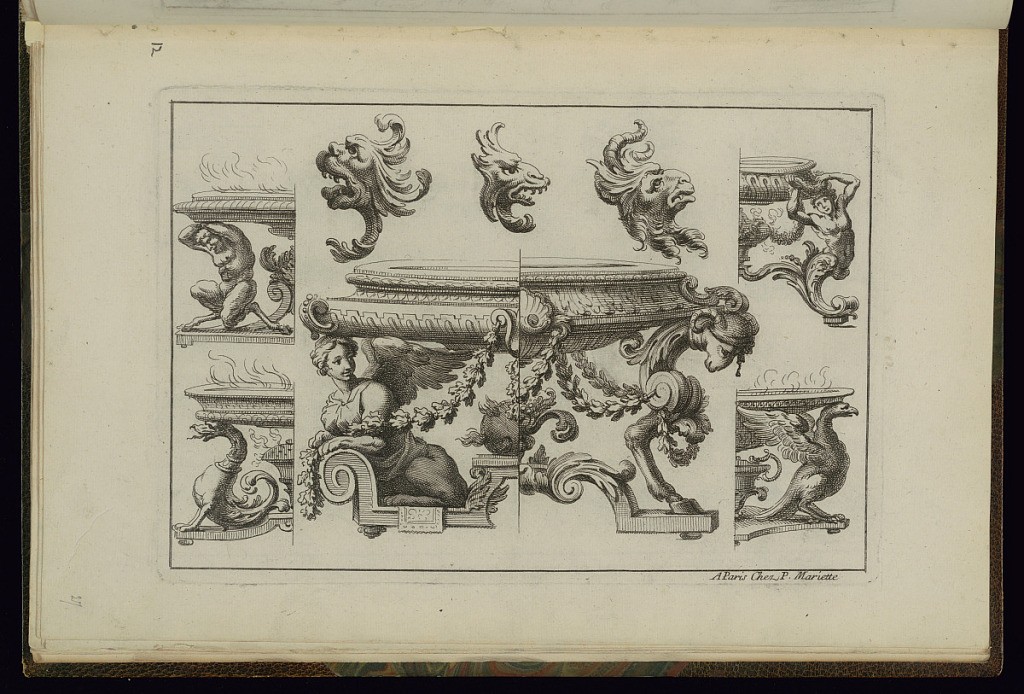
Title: Braziers and Ornament Designs
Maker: Alexis Loir, French, 1640 - 1713
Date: ca.1660–1713
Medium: Engraving on paper
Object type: Print
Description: Designs for braziers and details of ornament featuring masks (mascarons), terminal figures, satyr, sphynx, griffins, ram's heads, dragon, shells, flaming cannon ball, gadrooning, festoons of leaves, shells, foliate scrolls, and scrolling leaves (rinceaux).